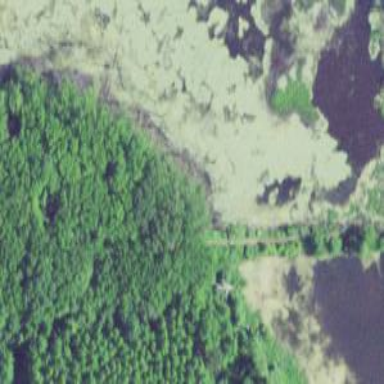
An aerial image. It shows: Abandoned railway path.